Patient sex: M
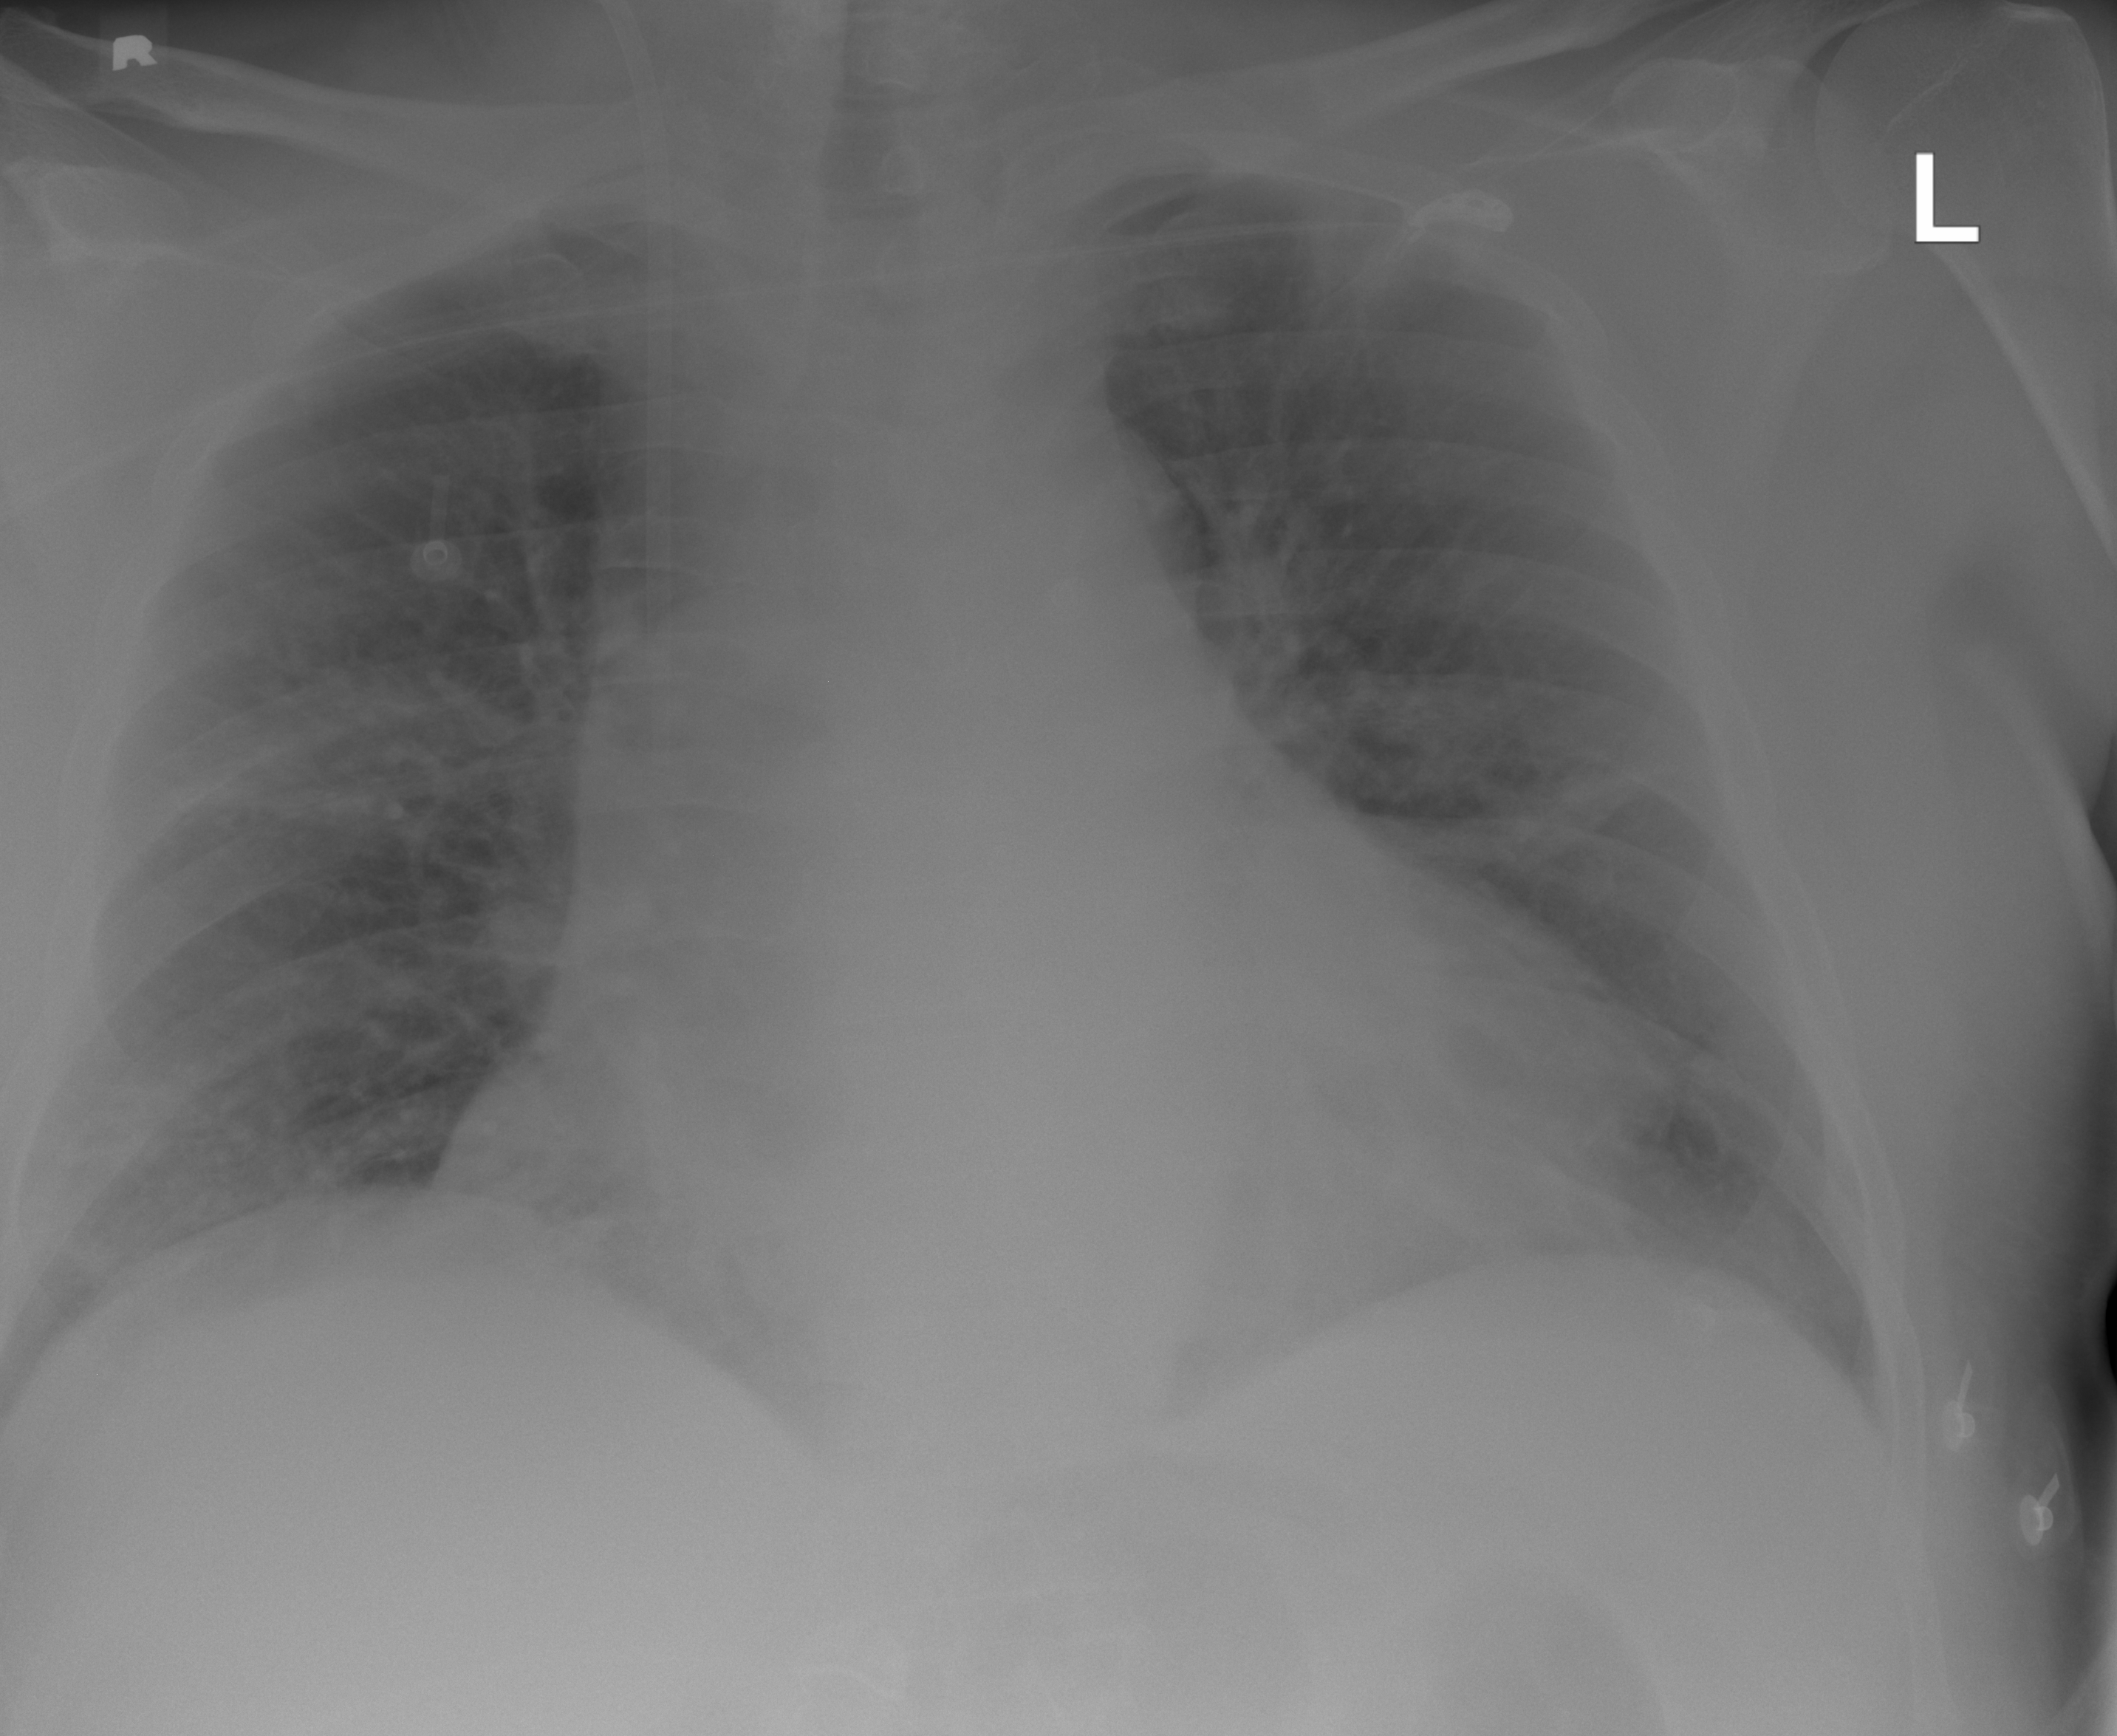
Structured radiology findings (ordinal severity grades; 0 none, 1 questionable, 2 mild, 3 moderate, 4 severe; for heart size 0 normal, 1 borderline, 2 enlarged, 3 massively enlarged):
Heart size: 2
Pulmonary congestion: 0
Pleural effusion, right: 0
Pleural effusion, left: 0
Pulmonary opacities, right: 1
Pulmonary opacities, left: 0
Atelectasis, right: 0
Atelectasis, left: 1